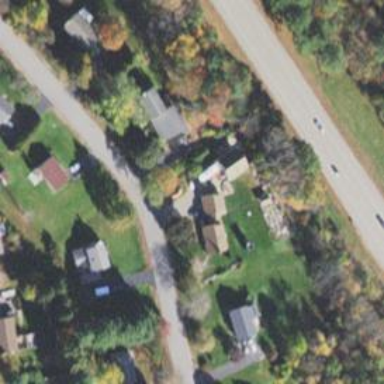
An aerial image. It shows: Residential road.